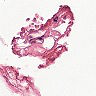
Metastatic tissue present: no